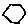
Label: hexagon